七年级 · 度量几何学
如图, 一条铁路修到一个村子边时, 需拐弯绕道而过,如果第一次拐的角 $\angle A$ 是 105 度, 第二次拐的角 $\angle B$ 是 135 度, 第三次拐的角是 $\angle C$, 这时的道路恰好和第一次拐弯

之前的道路平行, 那么 $\angle C$ 应为多少度?
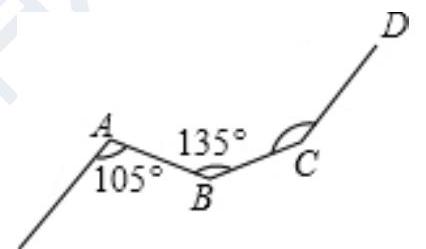
答案: 【答案】解: 过点 $B$ 作直线 $B E / / C D$.

$\because C D / / A F$,

$\therefore B E / / C D / / A F$.

$\therefore \angle A=\angle A B E=105^{\circ}$.

$\therefore \angle C B E=\angle A B C-\angle A B E=30^{\circ}$.
又 $\because B E / / C D$,

$\therefore \angle C B E+\angle C=180^{\circ}$.

$\therefore \angle C=150^{\circ}$.

【解析】过点 $B$ 作直线 $B E / / C D$, 用 “两直线平行内错角相等” 和 “两直线平行同旁内角互补”解答.

此题是一道生活实际问题, 根据题目信息, 转化为关于平行线性质的数学问题.